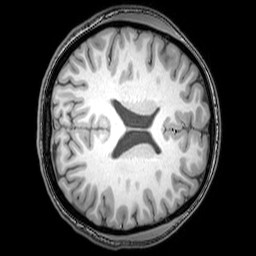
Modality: T1w
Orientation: axial
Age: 20
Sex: female
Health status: healthy
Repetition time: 0.081 s
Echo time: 0.037 s